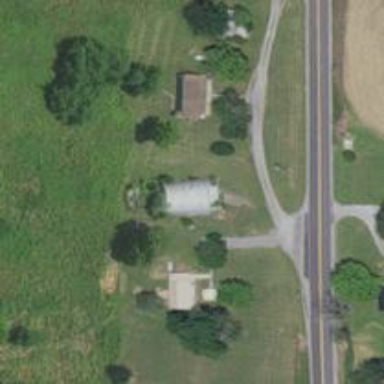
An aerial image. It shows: Driveway.